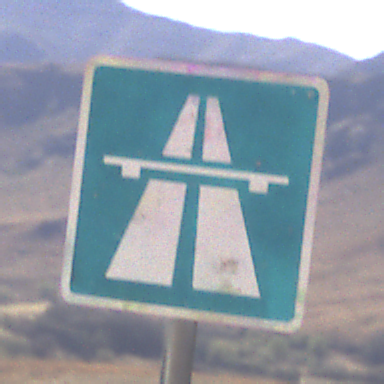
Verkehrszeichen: Autobahn
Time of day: MorningAfternoon
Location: Outdoor (Nature)
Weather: Clear
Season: NotSpecified
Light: Natural